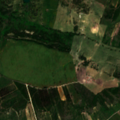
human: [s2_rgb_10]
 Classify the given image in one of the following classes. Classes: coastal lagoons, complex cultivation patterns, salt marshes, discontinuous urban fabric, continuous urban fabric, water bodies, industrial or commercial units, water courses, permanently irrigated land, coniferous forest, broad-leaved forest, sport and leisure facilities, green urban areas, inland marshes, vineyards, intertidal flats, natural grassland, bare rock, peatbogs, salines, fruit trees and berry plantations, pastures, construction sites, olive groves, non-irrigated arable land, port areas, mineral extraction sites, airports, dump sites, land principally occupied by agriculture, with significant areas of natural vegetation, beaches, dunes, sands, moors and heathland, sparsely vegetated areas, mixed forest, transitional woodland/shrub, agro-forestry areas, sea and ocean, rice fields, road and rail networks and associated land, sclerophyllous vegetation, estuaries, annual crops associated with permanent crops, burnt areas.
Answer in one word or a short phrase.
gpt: permanently irrigated land, complex cultivation patterns, land principally occupied by agriculture, with significant areas of natural vegetation, transitional woodland/shrub